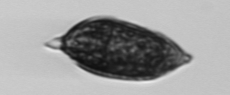
Label: Prorocentrum_micans